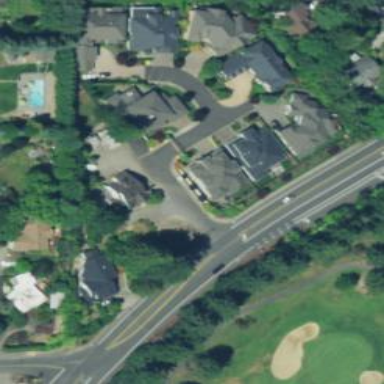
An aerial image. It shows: Residential road with asphalt surface and sidewalk on the left side.